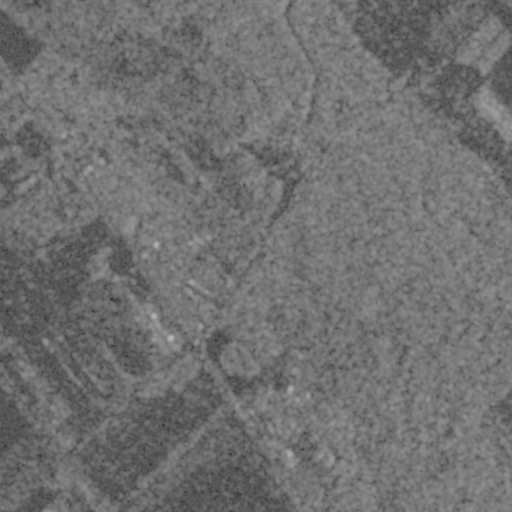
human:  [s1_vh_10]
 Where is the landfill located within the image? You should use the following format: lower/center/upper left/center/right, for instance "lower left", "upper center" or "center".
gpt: The landfill is located in the lower left of the image.
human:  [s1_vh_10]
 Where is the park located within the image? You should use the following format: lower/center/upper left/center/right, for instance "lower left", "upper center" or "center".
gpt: The park is located in the center of the image.
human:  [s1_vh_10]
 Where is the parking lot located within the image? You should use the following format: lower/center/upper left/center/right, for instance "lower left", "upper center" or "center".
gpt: The parking lot is located in the center of the image.
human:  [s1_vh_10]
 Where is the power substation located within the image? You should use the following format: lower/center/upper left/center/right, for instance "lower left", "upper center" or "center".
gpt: The power substation is located in the center of the image.
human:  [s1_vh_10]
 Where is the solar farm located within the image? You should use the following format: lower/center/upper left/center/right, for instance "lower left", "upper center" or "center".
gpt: The solar farm is located in the lower left of the image.
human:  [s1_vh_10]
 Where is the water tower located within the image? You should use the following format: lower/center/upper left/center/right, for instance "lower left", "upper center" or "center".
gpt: The water tower is located in the lower center of the image.
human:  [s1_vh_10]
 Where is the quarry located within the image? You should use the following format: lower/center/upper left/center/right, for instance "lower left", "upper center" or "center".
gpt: There is no quarry in the image.

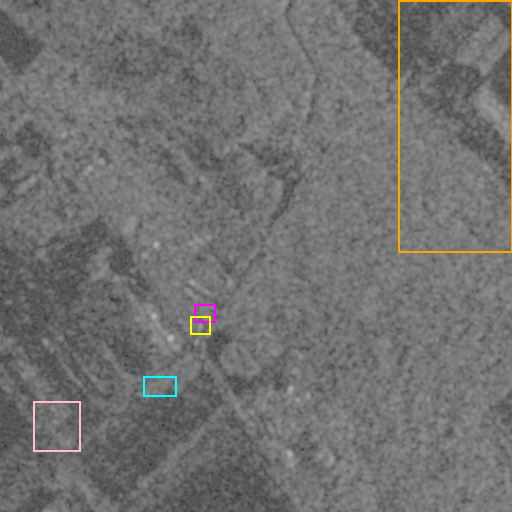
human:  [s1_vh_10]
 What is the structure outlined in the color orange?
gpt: The structure outlined in orange is a crop field.
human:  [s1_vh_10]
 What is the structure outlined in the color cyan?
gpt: The structure outlined in cyan is a landfill.
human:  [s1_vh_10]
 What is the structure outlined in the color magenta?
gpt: The structure outlined in magenta is a park.
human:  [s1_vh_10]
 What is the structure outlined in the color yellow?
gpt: The structure outlined in yellow is a power substation.
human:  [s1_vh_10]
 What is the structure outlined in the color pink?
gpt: The structure outlined in pink is a solar farm.
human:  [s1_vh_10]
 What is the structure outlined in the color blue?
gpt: There is no blue outline.